Aerial crown-view tile of a tropical tree (Barro Colorado Island, Panama), acquired 20240813:
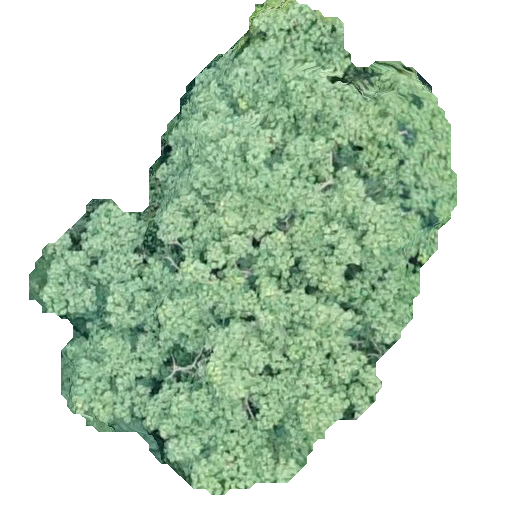
Species: Pseudobombax septenatum
GBIF accepted scientific name: Pseudobombax septenatum
Crown area: 195.636 m²